Question: I am working to make an Eclipse Plugin. I used a plugin project template that generated a View class which extends ViewPart. I think that it is part of SWT.
My problem is that the View is like a window inside of the main Frame which has buttons for close, minimize. I clicked on the X button of the View by mistake. Now I cannot make it visible again even if I relaunch the Eclipse Application.
Now, my Eclipse application looks like this:

It had some panels and buttons before. But I cannot make the View visible again. How should I make to bring it back? I have tried to delete the plugin project from Eclipse and import it again. But it did not work.
I bet that there it is an easy way to make the View visible again but I do not know how. Is there any setting through MANIFEST file? Or other file?
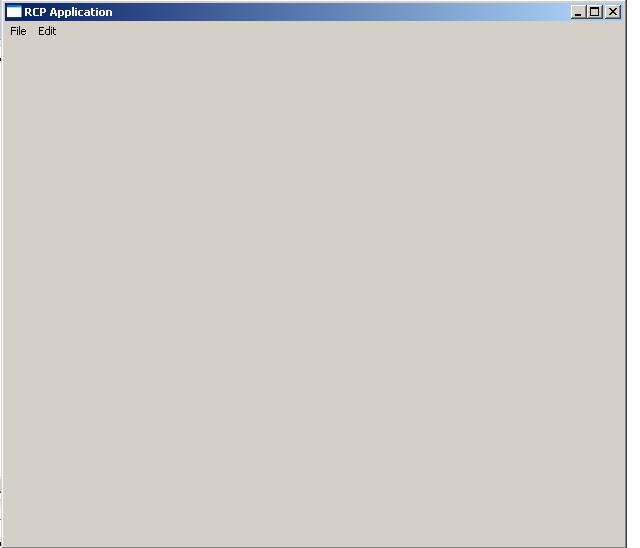
Answer: Specify the '-clearPersistedState' argument when you run the RCP (this assumes you are using Eclipse 4.x).